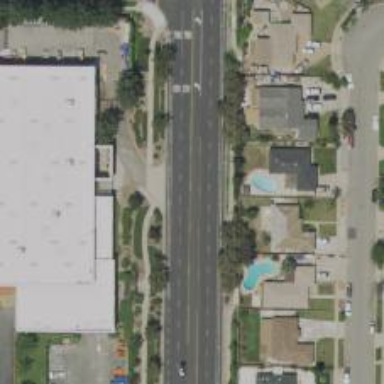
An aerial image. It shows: Secondary road with separate asphalt sidewalks.